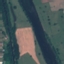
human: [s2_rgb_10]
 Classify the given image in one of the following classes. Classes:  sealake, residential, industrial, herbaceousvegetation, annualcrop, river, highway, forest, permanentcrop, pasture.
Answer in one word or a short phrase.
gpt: River